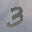
Label: 3